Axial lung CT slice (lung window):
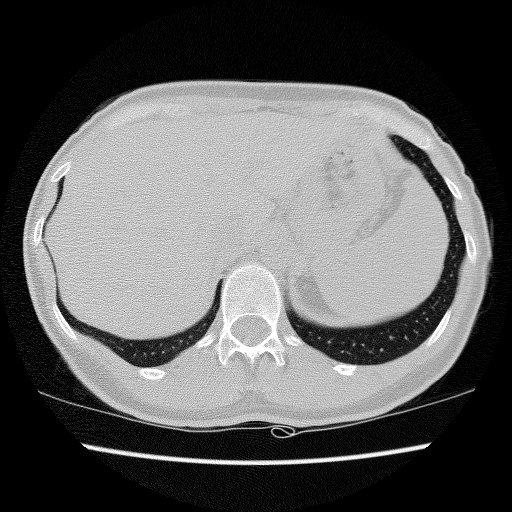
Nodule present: no